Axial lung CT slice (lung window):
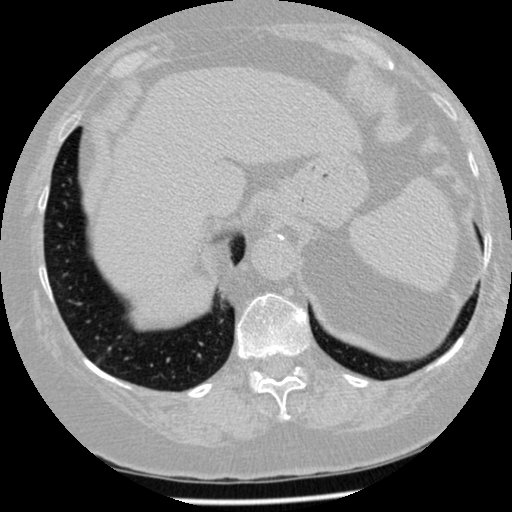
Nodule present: no